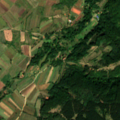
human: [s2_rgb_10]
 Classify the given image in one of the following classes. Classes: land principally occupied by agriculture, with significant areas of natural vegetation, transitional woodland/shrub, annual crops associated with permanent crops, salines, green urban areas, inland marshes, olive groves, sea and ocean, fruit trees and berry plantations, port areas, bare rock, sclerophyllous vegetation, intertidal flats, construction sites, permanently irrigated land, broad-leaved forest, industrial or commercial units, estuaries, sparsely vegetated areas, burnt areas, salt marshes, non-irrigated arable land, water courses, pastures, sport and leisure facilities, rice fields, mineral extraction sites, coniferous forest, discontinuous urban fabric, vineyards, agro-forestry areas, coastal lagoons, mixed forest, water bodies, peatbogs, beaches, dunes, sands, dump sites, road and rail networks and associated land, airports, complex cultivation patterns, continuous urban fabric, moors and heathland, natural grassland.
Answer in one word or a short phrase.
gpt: discontinuous urban fabric, non-irrigated arable land, complex cultivation patterns, land principally occupied by agriculture, with significant areas of natural vegetation, broad-leaved forest, coniferous forest